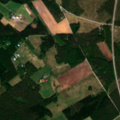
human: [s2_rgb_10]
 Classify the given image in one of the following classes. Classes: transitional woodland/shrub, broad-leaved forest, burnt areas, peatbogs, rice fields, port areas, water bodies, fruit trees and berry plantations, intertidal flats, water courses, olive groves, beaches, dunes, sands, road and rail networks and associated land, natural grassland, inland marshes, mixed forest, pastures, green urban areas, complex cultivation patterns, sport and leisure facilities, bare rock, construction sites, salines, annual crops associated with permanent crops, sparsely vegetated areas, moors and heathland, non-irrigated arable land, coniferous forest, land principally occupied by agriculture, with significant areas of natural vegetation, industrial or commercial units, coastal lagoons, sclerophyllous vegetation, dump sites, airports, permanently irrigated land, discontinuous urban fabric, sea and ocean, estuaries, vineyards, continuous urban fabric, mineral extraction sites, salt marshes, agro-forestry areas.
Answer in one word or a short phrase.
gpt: non-irrigated arable land, land principally occupied by agriculture, with significant areas of natural vegetation, coniferous forest, mixed forest